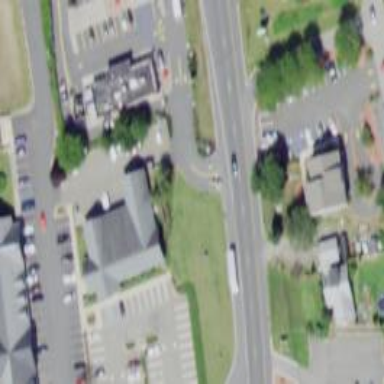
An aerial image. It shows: Post office.